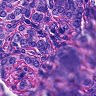
Metastatic tissue present: yes